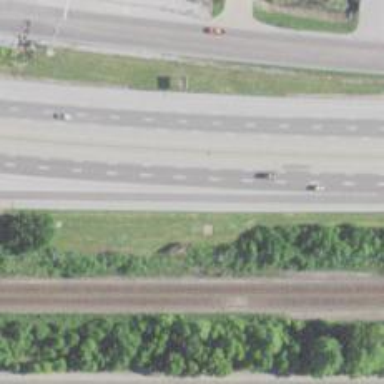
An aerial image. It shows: Asphalt motorway link.